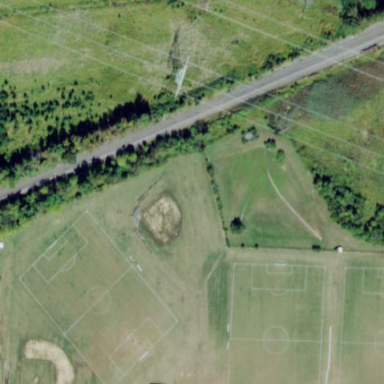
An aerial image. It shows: Recreation ground.